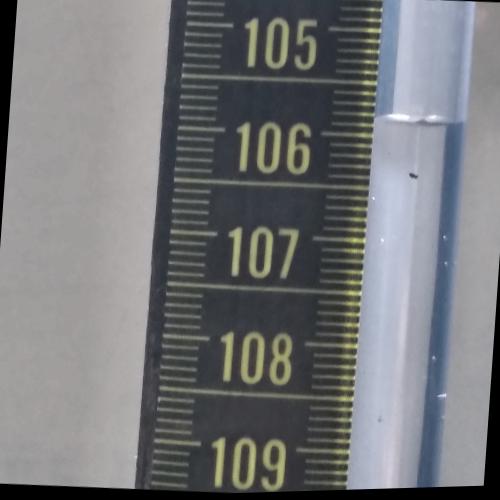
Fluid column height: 105.8 cm